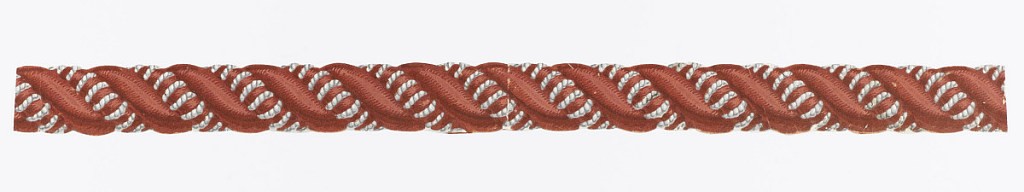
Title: Border
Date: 1835–1860
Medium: Block-printed and flocked paper
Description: Passementerie border containing cable molding or ropework. Printed in red flock, with every second twist a red and white candy stripe. a) has been cut out and has a serpentine edge. b) is cut straight and contains the white ground color.

H#532